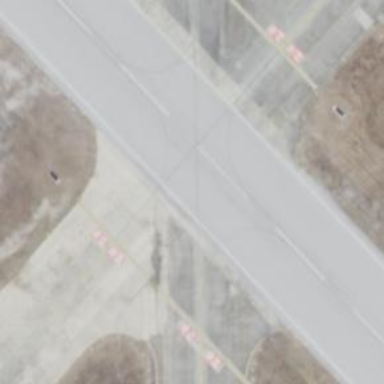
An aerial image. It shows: Asphalt taxiway at the airport.